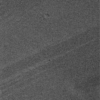
Label: not_dusty